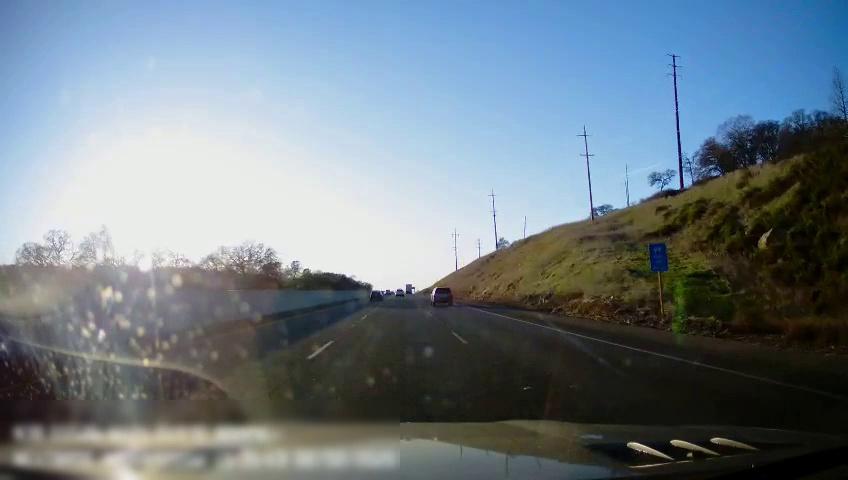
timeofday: Day
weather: Sunny
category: Drivable Space
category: Vehicles | Car
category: Vehicles | Car
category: Vehicles | Other LV
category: Lanes | Alternate Lane
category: Lanes | Current Lane
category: Lanes | Current Lane
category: Lanes | Alternate Lane